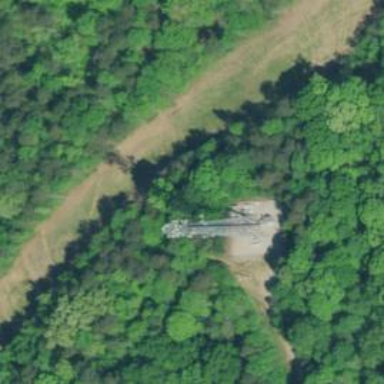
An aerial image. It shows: Communication mast tower.